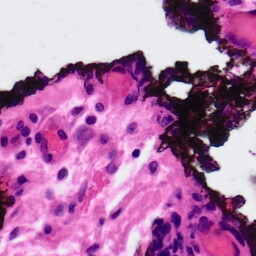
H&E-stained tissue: Ovarian